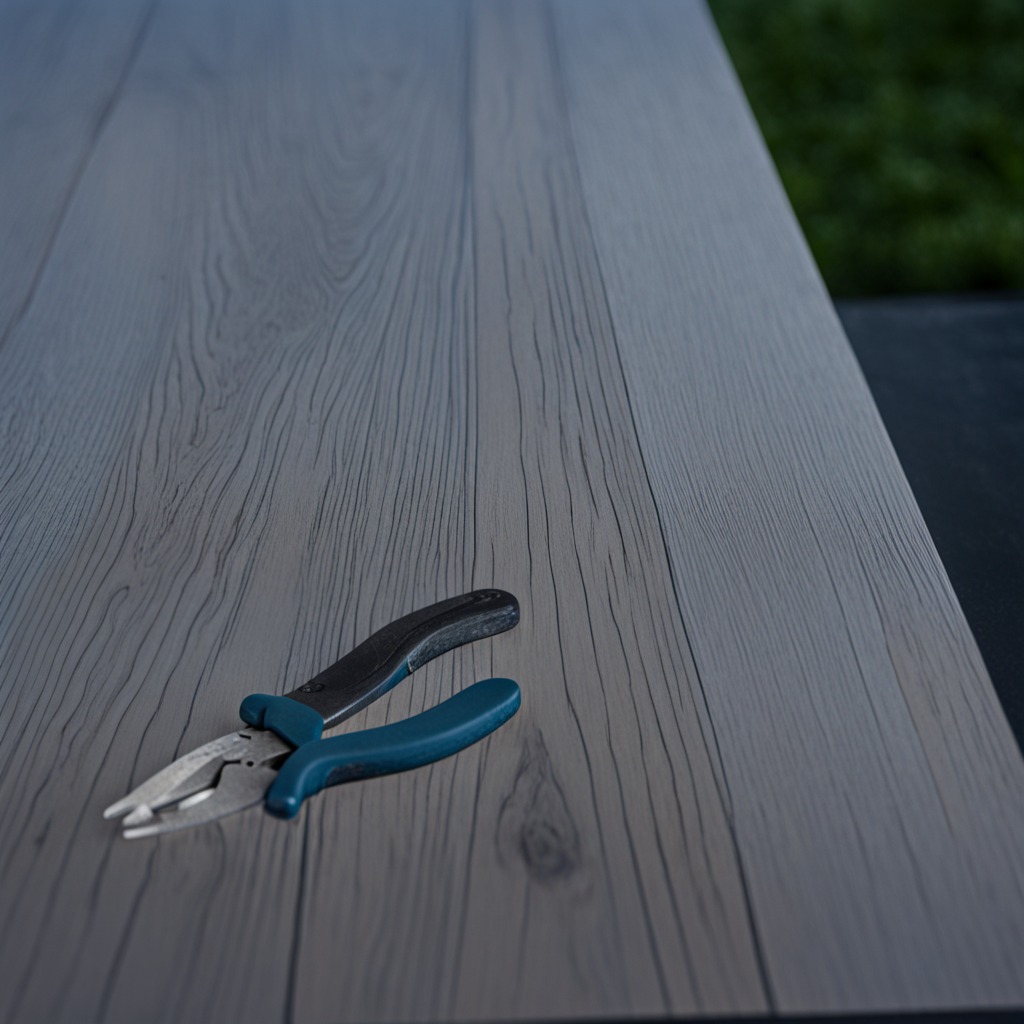
A plier lies on the table.